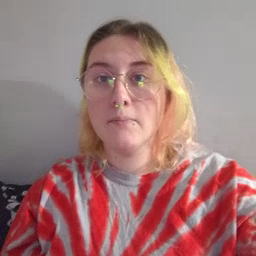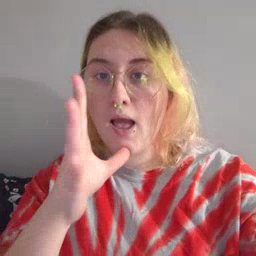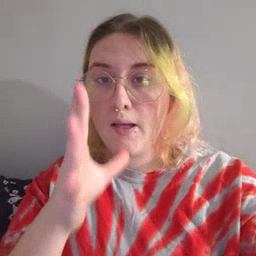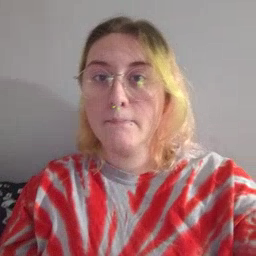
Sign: mom